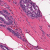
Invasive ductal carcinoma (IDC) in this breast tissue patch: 0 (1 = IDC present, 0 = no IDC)